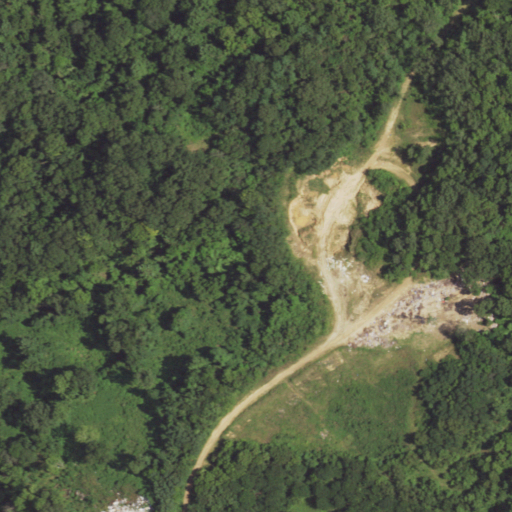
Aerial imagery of mountains in Louisiana named Tunica Hills containing deciduous forest, mixed forest, shrub, pasture, and grassland